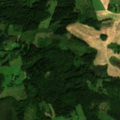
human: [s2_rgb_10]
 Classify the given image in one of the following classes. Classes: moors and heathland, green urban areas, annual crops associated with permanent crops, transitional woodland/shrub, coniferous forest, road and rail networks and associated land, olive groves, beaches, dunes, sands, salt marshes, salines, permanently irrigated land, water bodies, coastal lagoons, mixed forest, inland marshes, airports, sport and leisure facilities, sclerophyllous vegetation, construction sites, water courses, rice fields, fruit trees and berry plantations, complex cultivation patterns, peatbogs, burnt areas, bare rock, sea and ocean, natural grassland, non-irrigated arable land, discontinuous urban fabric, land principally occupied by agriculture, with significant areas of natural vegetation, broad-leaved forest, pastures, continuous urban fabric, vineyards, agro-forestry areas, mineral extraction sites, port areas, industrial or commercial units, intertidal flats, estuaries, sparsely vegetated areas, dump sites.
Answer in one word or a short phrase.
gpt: non-irrigated arable land, complex cultivation patterns, land principally occupied by agriculture, with significant areas of natural vegetation, broad-leaved forest, coniferous forest, mixed forest